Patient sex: F
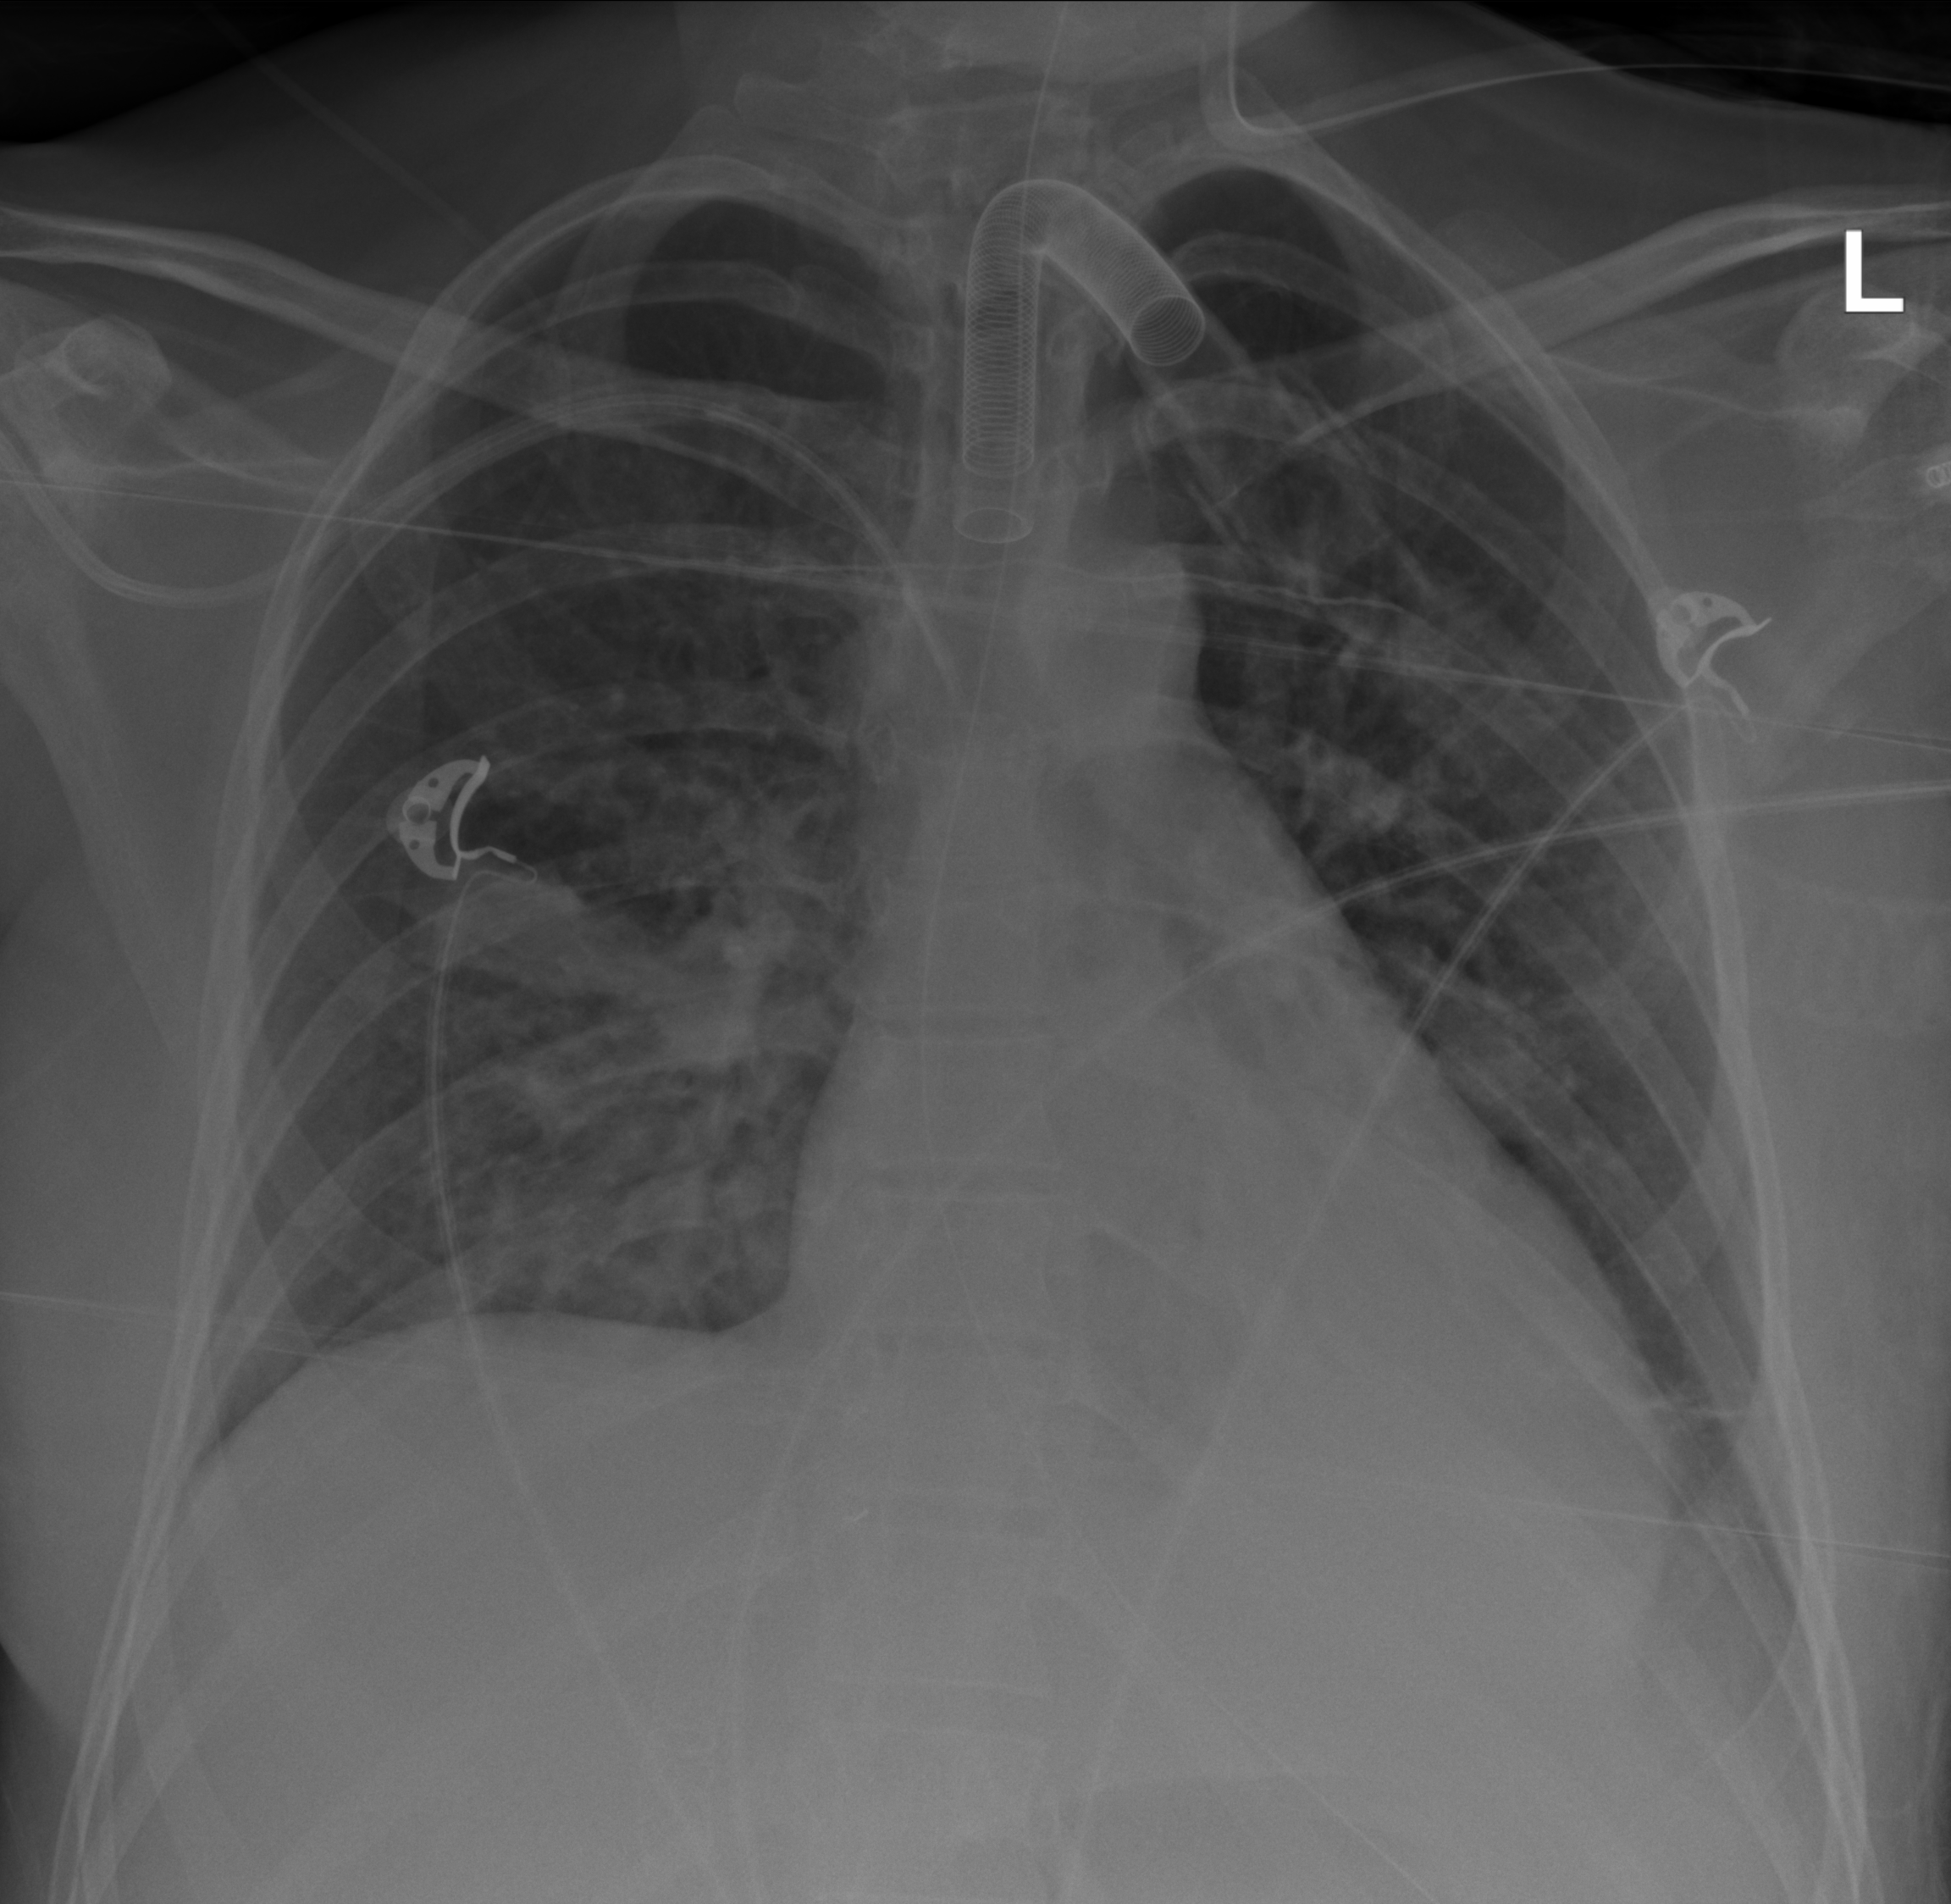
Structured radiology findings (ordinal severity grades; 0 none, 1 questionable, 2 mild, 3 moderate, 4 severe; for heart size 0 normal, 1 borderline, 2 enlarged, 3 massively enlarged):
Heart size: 2
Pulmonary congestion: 2
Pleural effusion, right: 0
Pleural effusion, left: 2
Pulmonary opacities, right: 2
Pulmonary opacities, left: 2
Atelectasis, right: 2
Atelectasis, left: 2